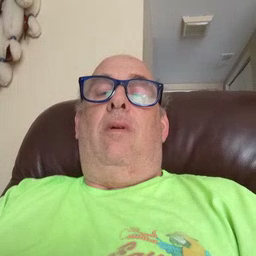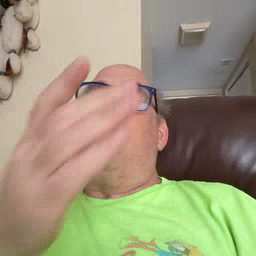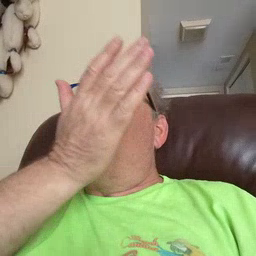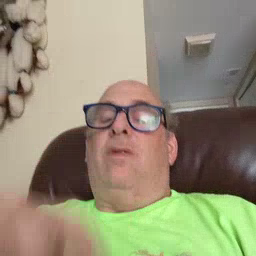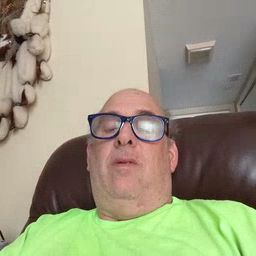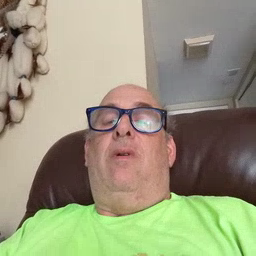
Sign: grass